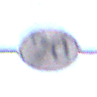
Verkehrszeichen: EndeGeschwindigkeit70
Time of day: MorningAfternoon
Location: Outdoor (Nature)
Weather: Clear
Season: NotSpecified
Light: Natural